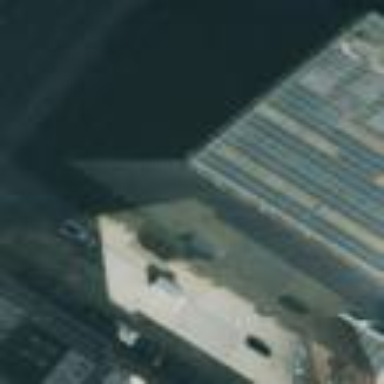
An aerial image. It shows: Building with skillion roof. This building has distinctive architectural features.